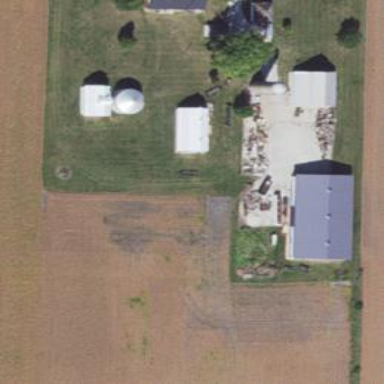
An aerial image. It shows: Farmyard area.